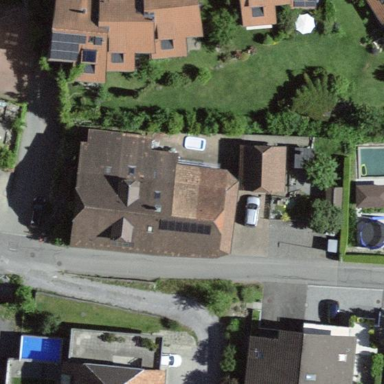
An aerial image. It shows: Residential building.